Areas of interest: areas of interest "Driving School"
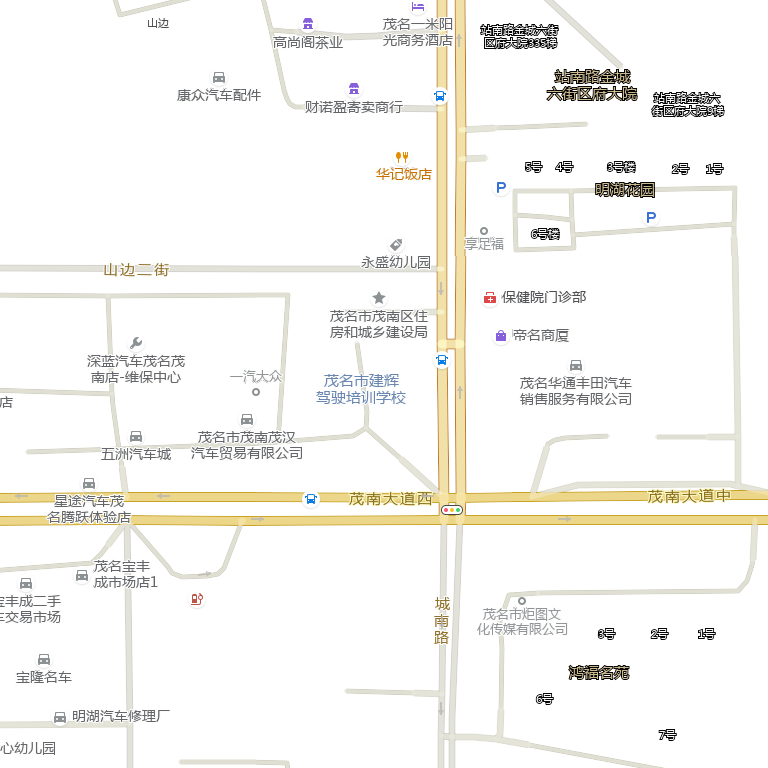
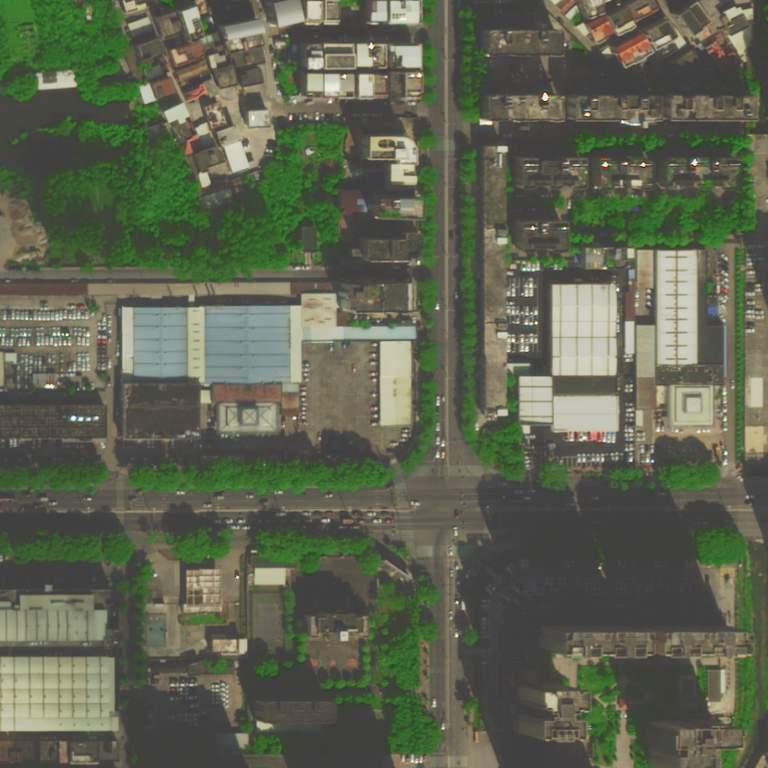